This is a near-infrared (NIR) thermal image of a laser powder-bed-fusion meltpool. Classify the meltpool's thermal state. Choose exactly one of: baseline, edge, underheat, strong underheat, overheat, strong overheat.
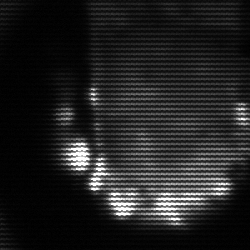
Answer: baseline